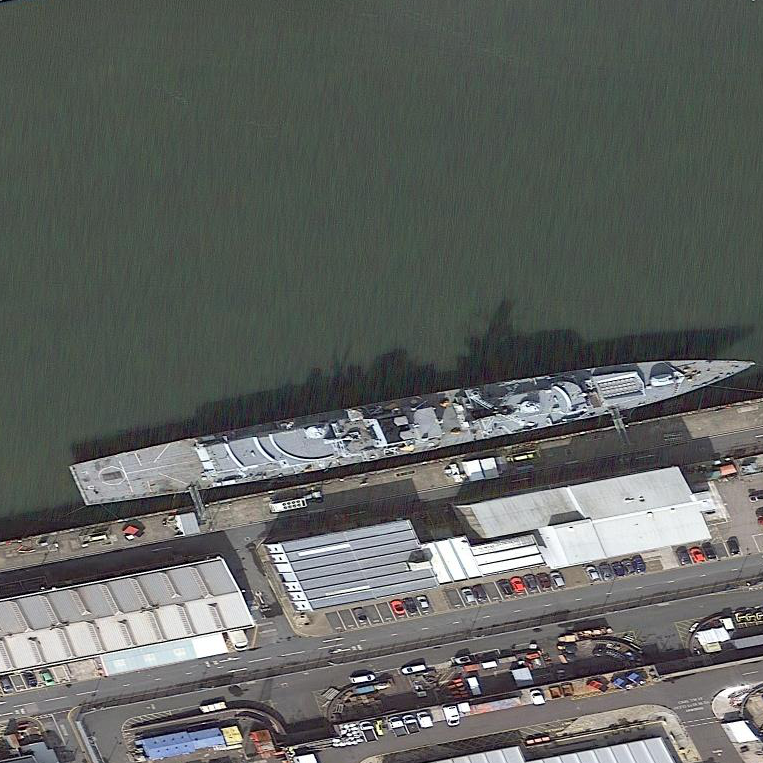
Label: Type_45_destroyer